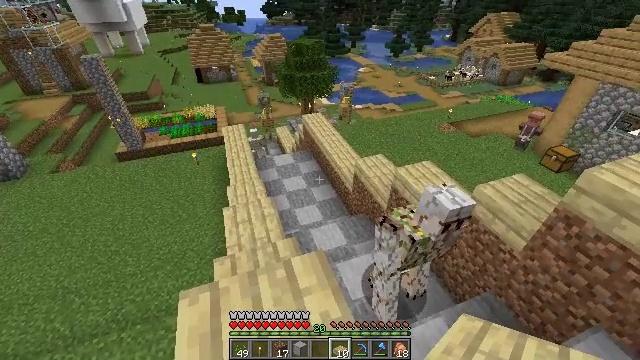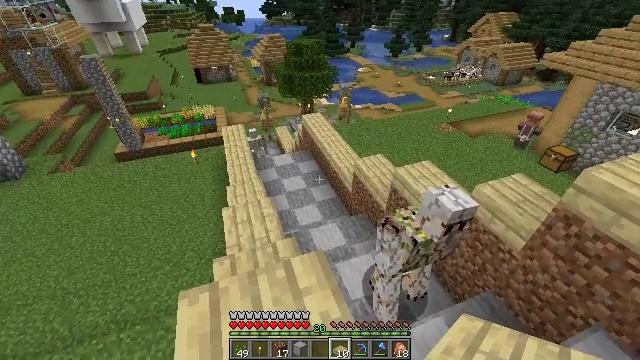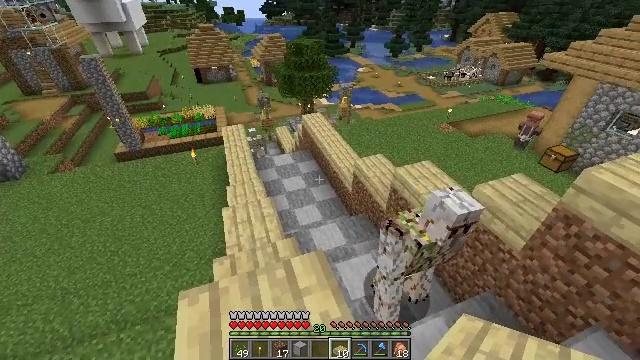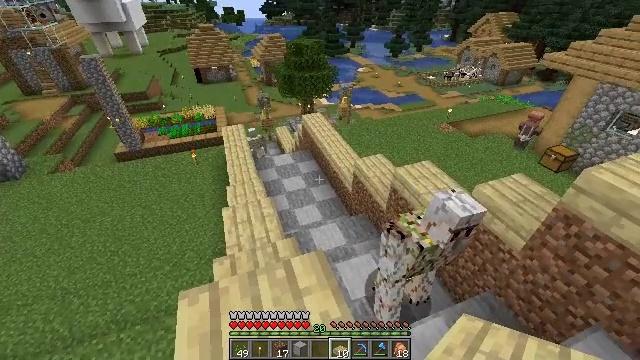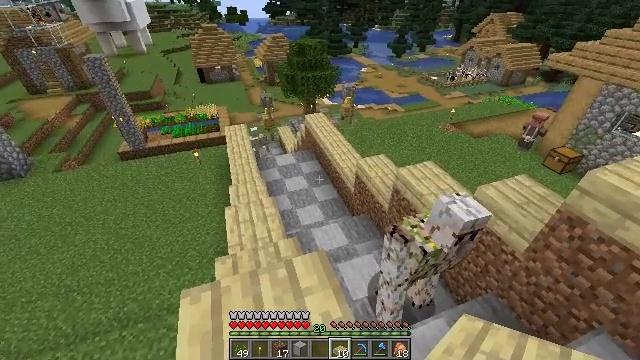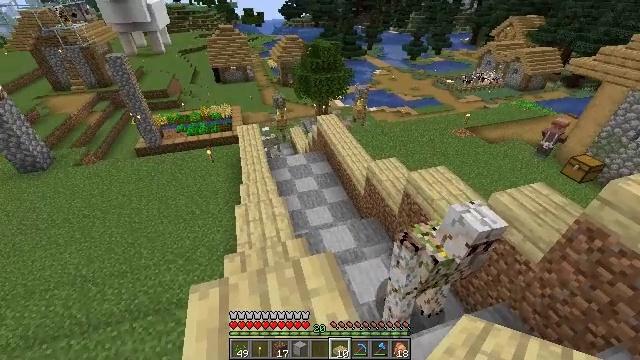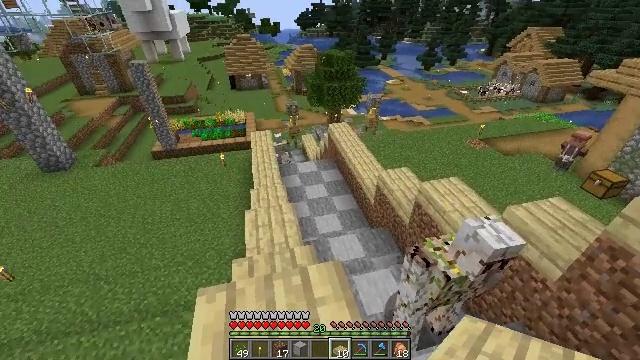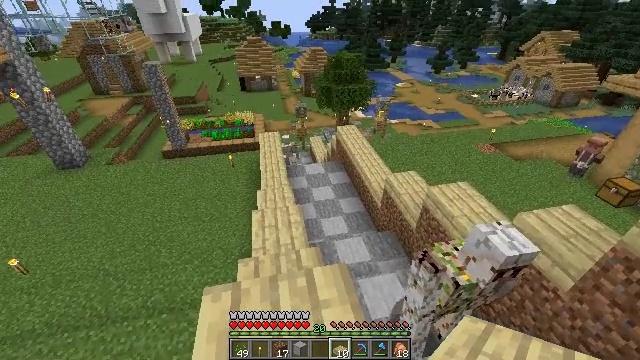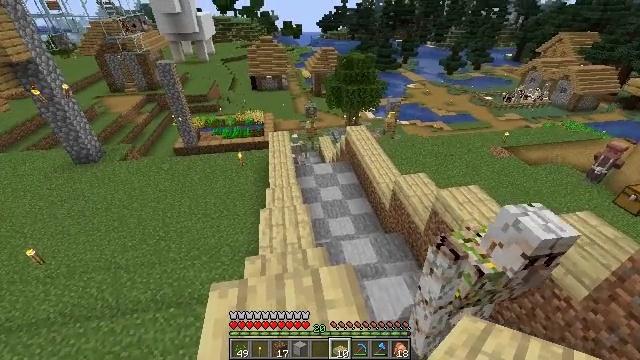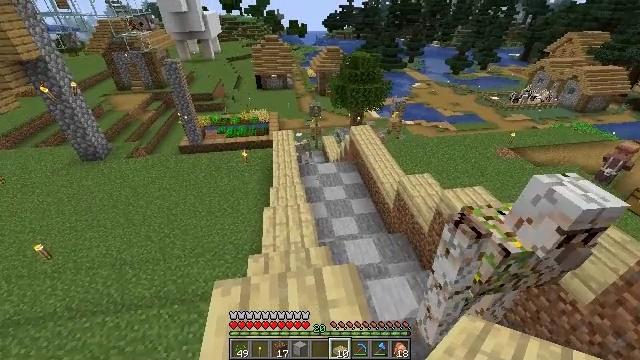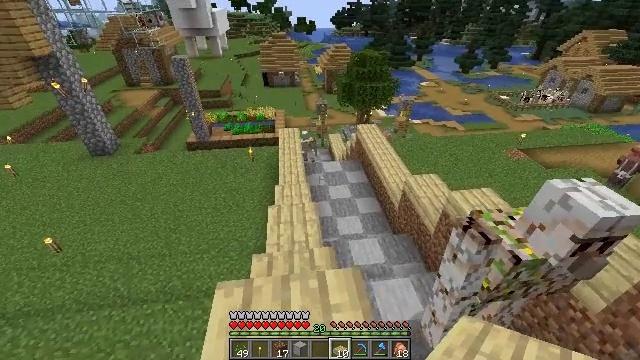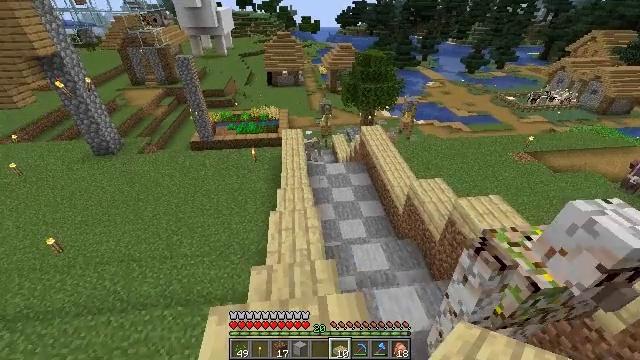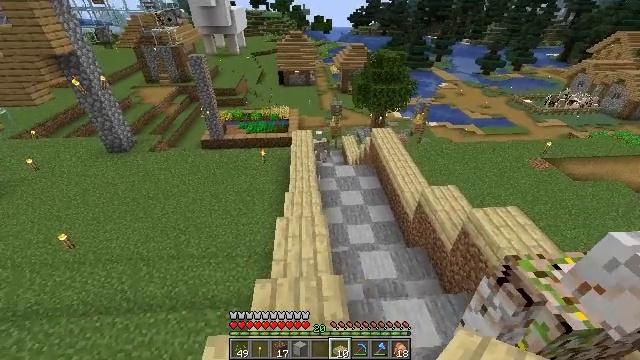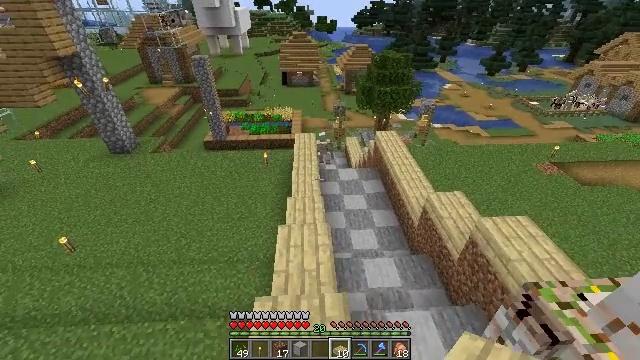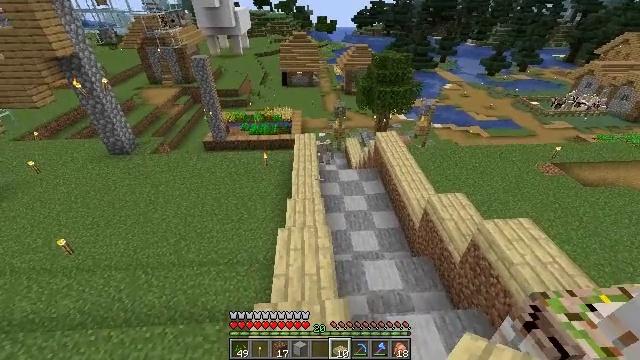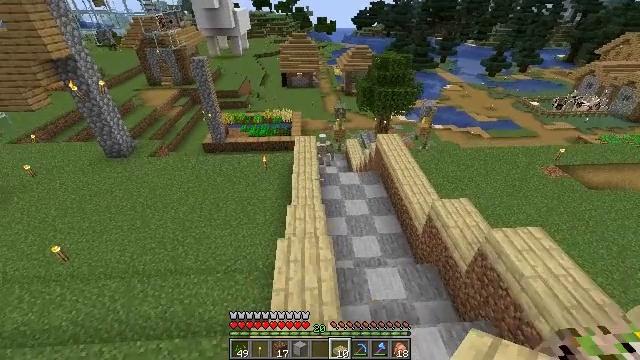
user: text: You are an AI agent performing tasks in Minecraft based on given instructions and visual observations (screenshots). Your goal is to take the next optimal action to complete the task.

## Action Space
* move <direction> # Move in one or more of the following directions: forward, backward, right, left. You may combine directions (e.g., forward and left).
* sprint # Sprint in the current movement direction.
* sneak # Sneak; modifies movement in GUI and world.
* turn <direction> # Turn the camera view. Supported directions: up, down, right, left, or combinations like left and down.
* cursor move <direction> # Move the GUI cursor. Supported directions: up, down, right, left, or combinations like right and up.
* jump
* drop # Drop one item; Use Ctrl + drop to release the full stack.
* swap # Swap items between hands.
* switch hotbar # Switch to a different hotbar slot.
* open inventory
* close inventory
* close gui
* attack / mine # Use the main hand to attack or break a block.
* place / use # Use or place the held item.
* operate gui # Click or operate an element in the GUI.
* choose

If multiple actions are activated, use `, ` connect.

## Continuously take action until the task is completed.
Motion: motion action
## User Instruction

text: craft item air
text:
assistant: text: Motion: no_op
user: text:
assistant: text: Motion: no_op
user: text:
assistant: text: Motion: no_op
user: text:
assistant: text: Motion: no_op
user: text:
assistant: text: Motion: turn left
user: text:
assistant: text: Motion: turn left and up
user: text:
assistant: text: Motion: turn left
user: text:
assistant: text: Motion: turn left
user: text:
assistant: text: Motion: turn left
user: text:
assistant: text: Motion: move forward, turn left
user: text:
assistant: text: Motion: move forward
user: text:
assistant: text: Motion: move forward, turn left
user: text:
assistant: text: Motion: move forward
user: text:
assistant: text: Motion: move forward
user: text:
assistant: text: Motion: move forward, sprint
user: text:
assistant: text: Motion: move forward, sprint, turn up
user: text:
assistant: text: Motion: move forward, sprint
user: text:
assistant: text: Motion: move forward, sprint
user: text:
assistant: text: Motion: move forward, sprint
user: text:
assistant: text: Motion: move forward
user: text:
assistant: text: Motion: move forward, turn left
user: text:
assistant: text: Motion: move forward, turn left
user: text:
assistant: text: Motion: move forward, sprint, turn left
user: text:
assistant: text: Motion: move forward, sprint
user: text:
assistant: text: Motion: move forward, sprint
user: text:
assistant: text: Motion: move forward, sprint, turn left
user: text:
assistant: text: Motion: move forward, sprint
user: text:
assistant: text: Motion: move forward
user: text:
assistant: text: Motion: move forward
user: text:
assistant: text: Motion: move forward